Question: What I mean that in the inspection of
my element I found that the two links
have the same name but are on different forms.
I want to click the second link.
How could I specify that in water?
Thanks in advance.
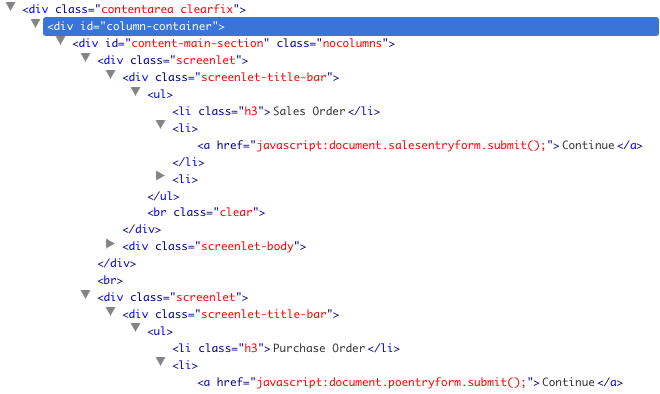
Answer: '''
browser.form(how, what).link(how, what)
'''
If you provide relevant HTML I can be more specific.